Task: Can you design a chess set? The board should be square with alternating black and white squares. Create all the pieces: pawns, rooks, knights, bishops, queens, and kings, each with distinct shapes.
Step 597:
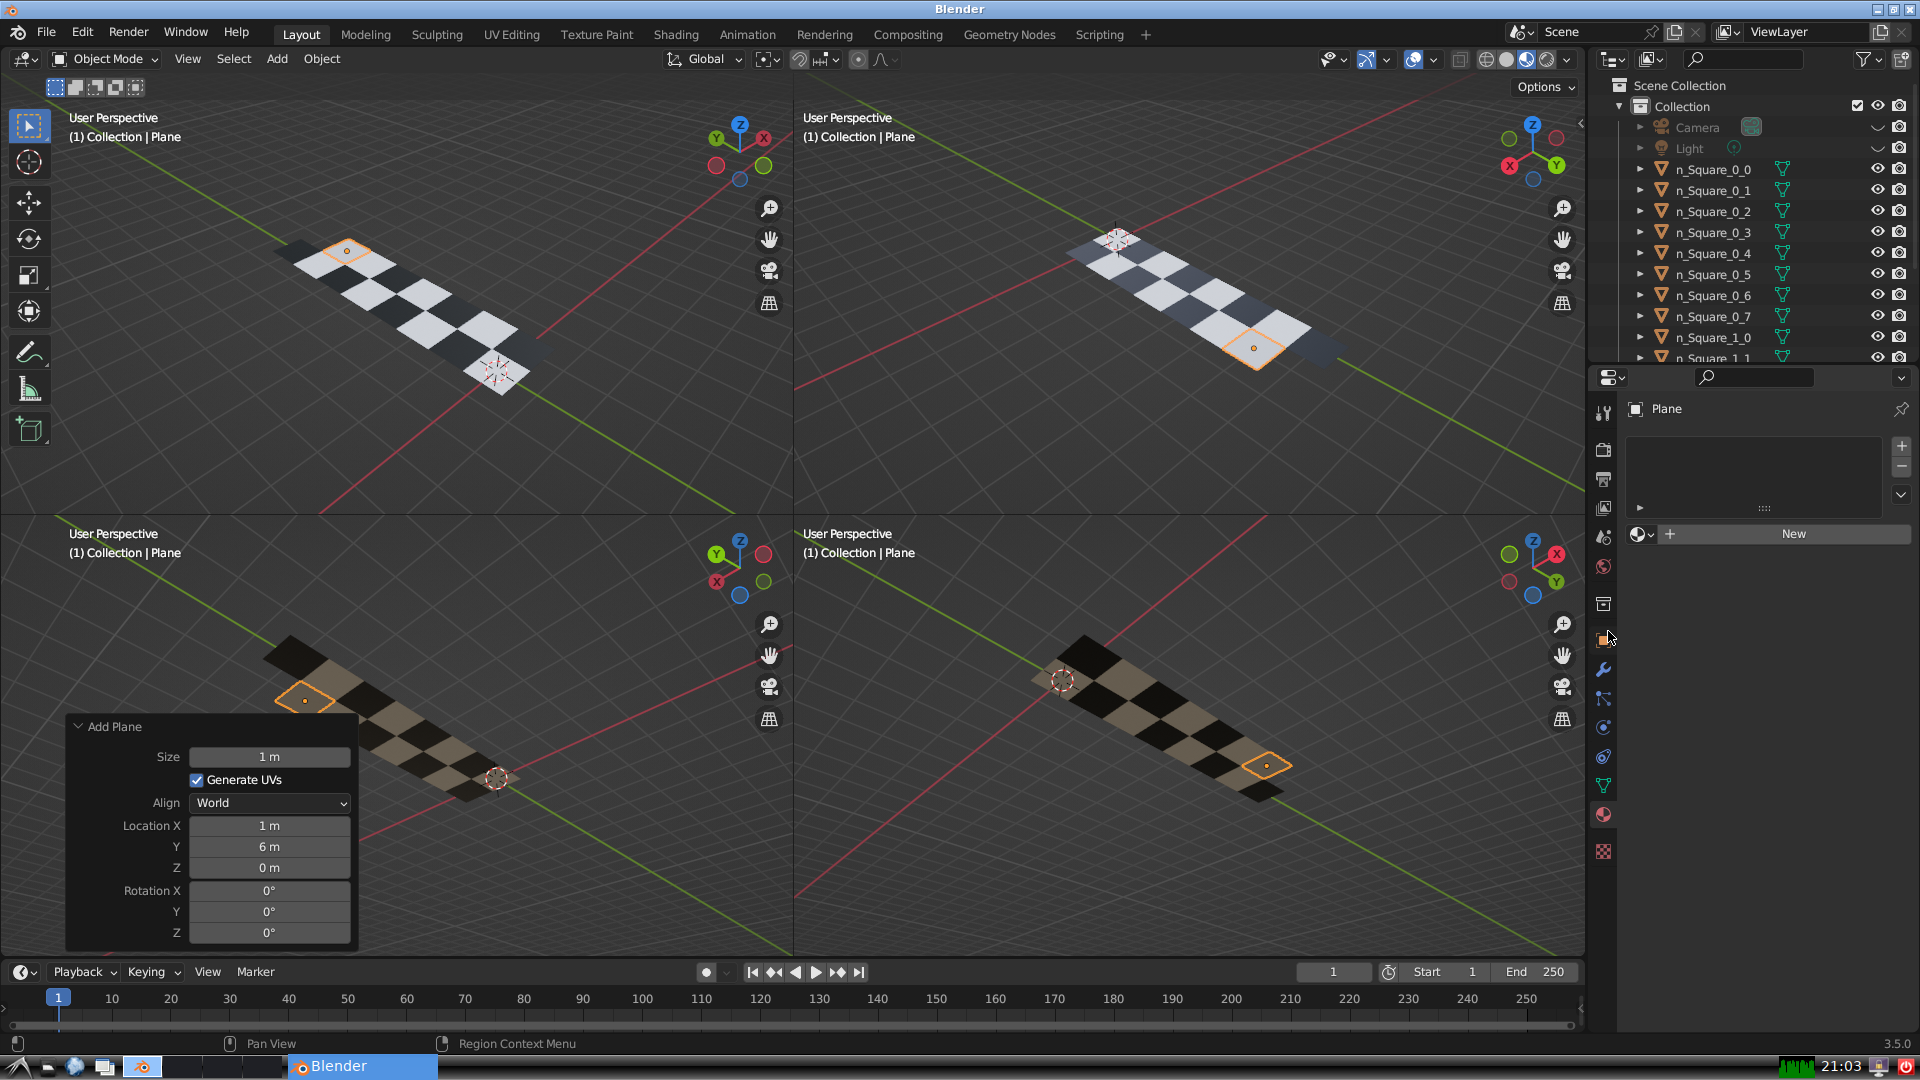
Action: click: no